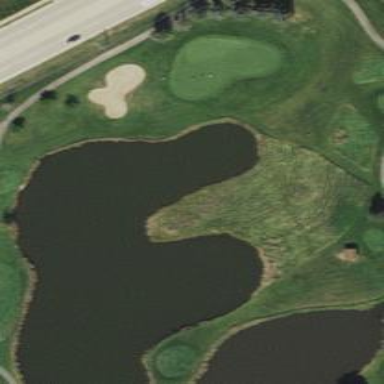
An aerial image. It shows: Water hazard in golf course. The hazard is natural water feature.